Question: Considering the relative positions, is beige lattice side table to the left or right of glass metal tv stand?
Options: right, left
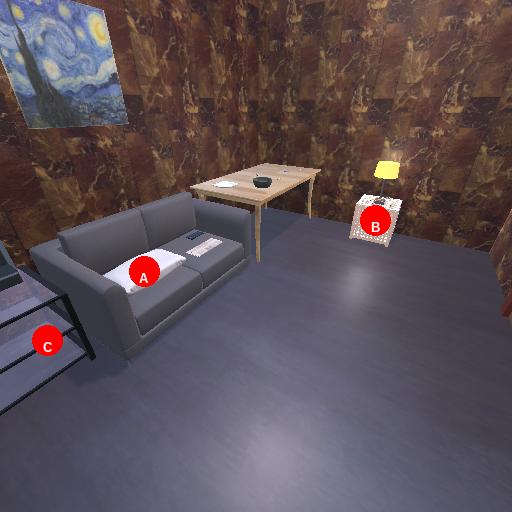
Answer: right